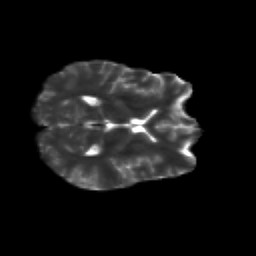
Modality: T2w
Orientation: axial
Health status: healthy
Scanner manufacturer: siemens
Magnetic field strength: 3 T
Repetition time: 12 s
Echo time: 0.092 s